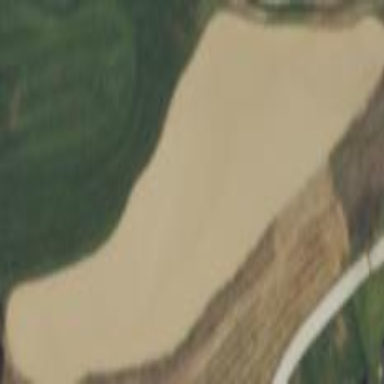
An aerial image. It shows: Golf bunker filled with sandy terrain.